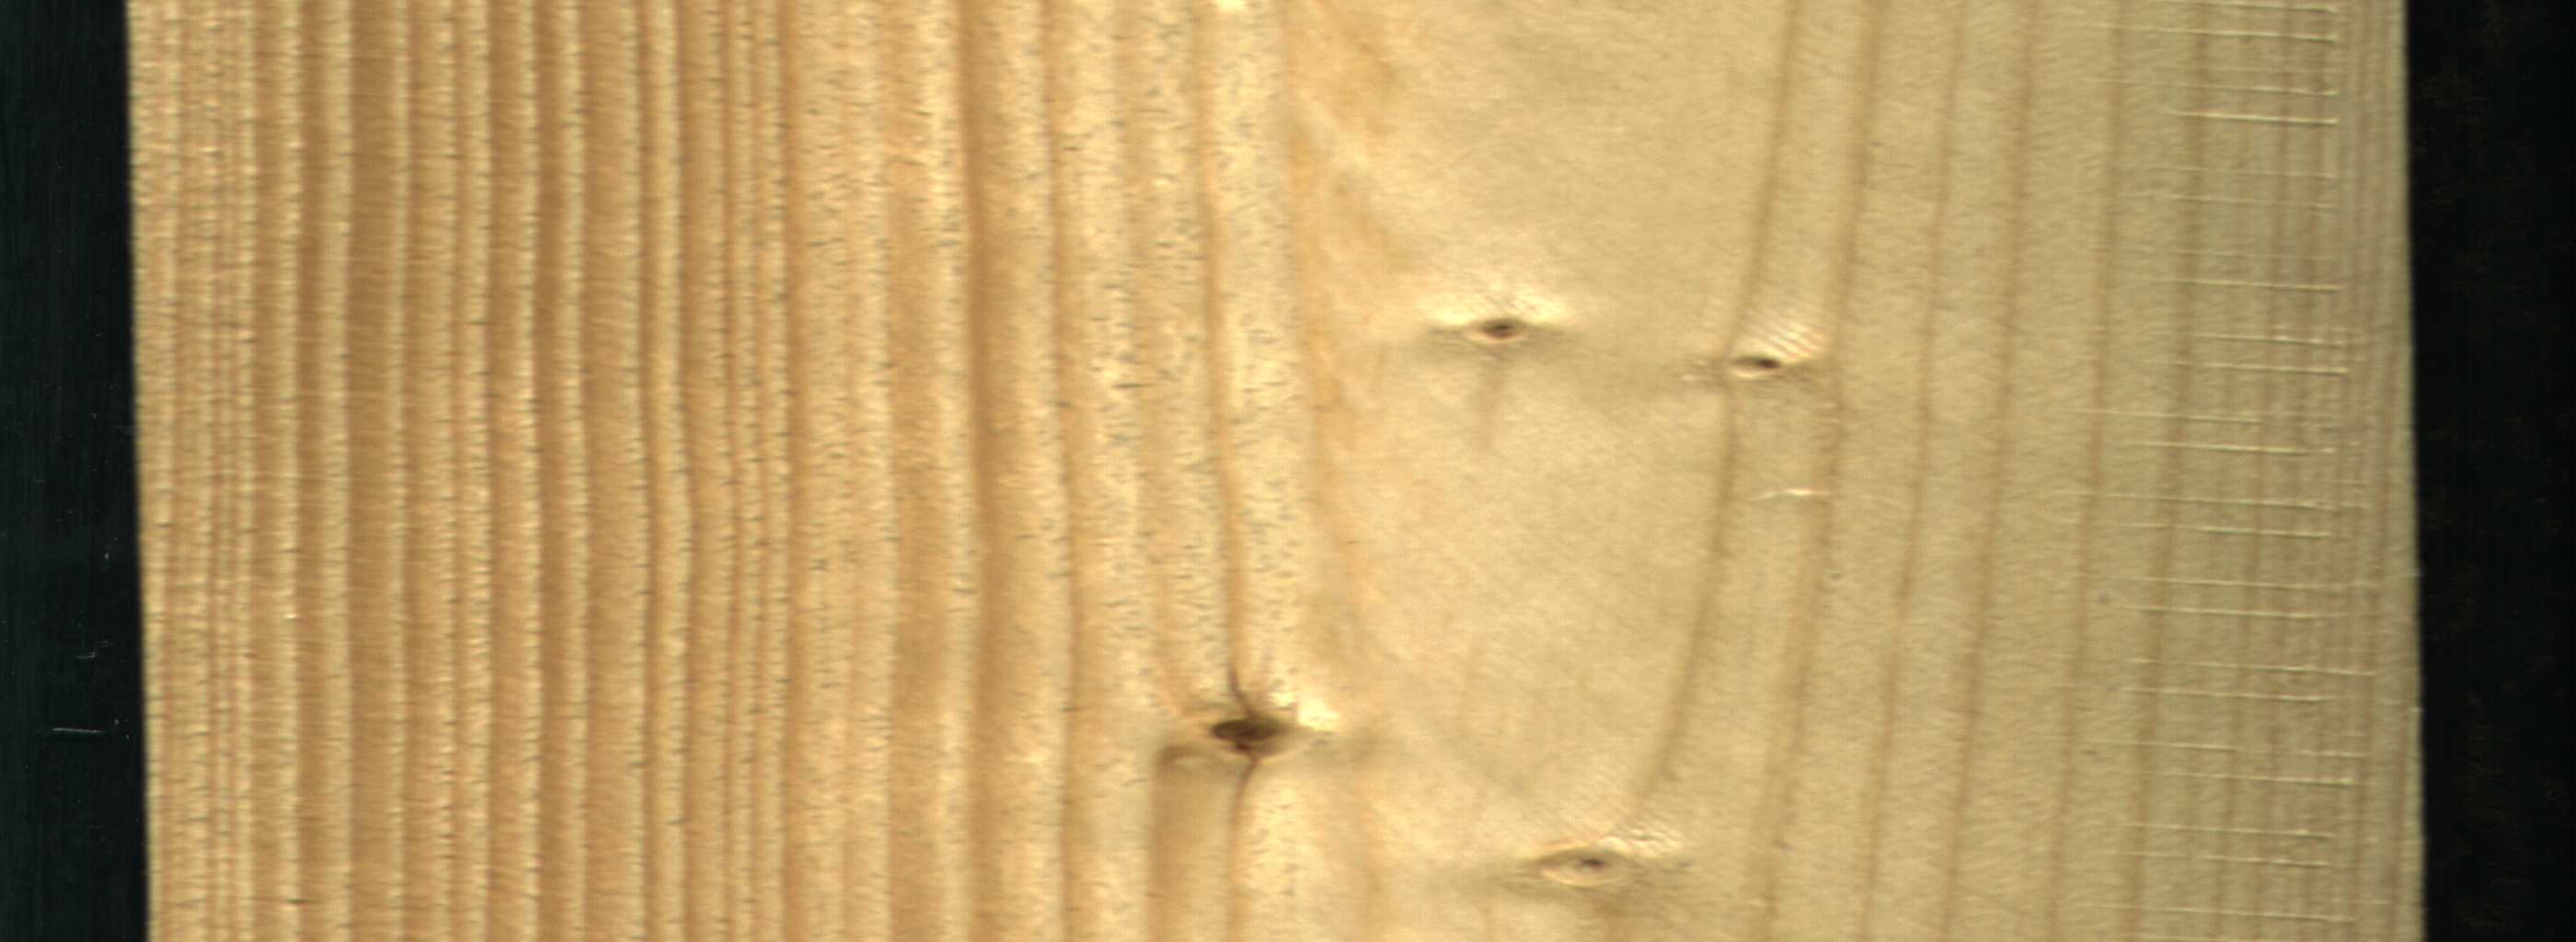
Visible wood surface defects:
Live_Knot
Live_Knot
Live_Knot
Live_Knot